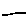
Label: line